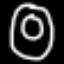
Label: donut